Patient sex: M
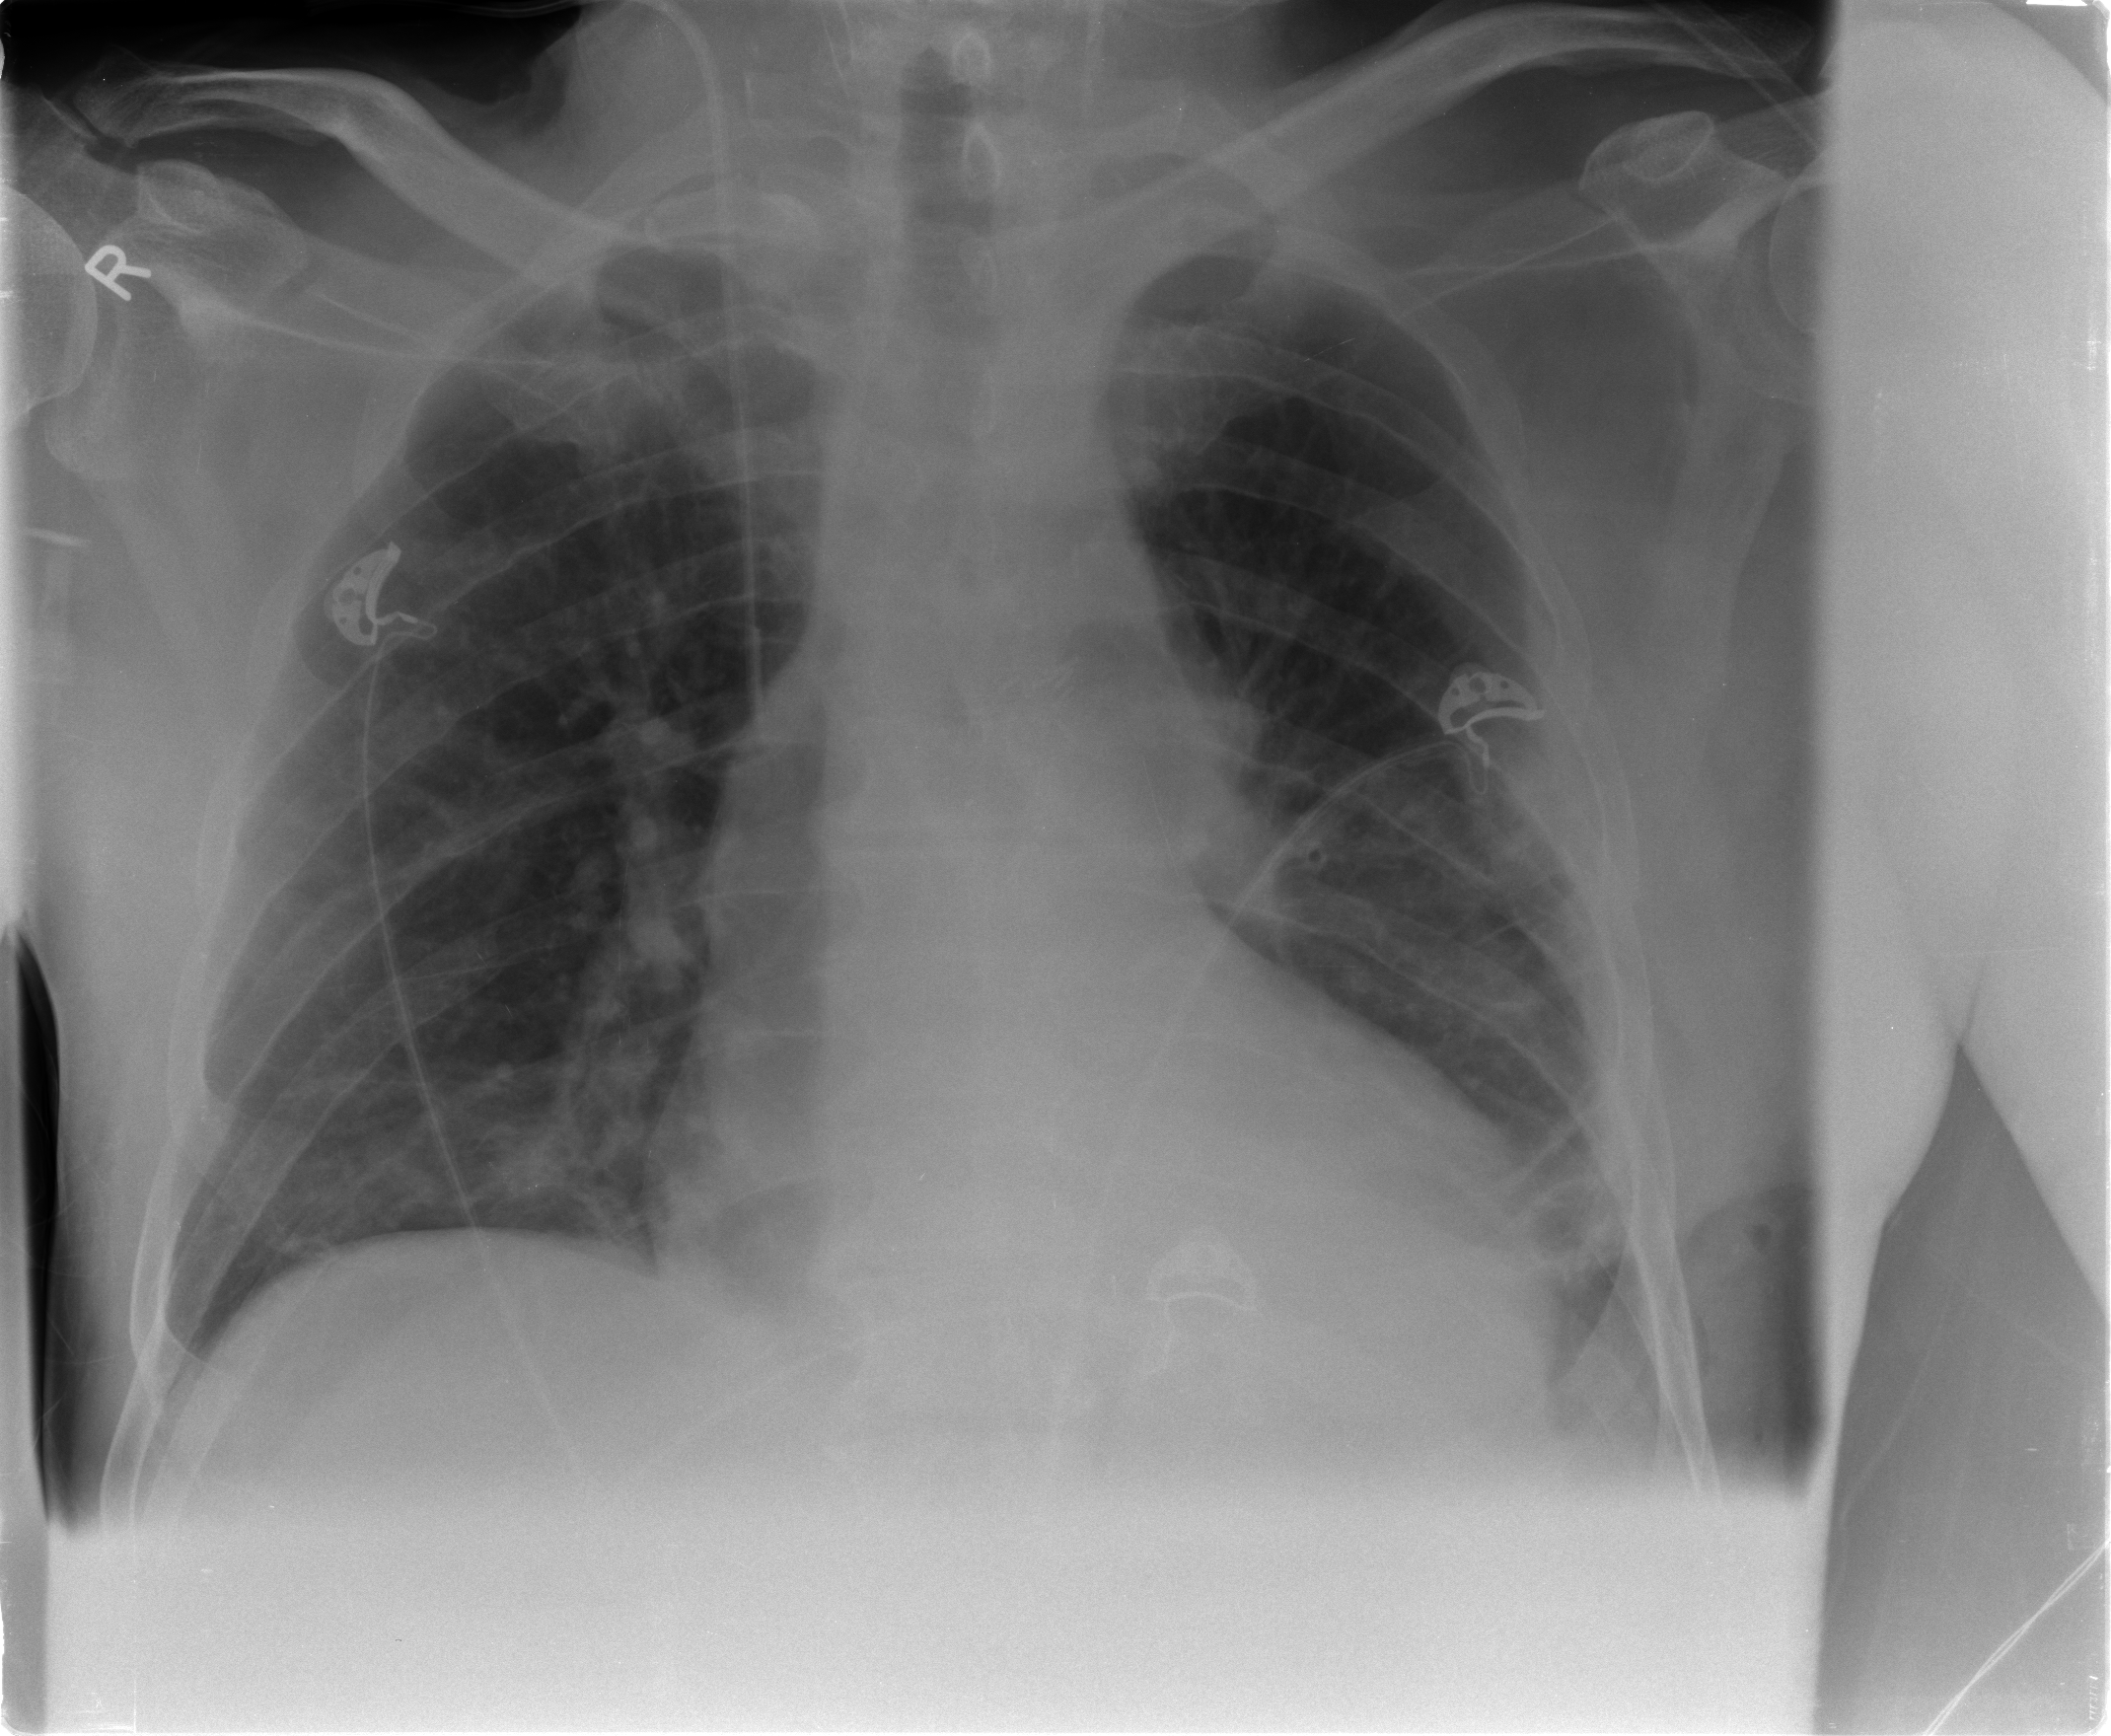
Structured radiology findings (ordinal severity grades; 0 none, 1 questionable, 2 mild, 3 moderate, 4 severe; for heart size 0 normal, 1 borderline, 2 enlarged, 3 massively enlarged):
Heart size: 1
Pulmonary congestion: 0
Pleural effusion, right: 0
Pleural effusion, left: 2
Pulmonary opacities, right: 0
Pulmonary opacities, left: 0
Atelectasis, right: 2
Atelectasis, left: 2